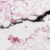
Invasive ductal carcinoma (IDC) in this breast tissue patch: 0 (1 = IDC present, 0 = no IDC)